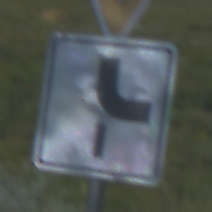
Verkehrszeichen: VerlaufVorfahrtsstrasse10
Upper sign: VorfahrtGewaehren
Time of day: Night
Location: Outdoor (Nature)
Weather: PartlyCloudy
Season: NotSpecified
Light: Natural